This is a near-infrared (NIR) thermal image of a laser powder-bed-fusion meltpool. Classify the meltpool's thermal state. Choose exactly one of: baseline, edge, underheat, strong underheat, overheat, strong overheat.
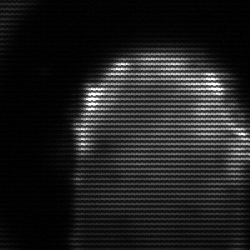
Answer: baseline